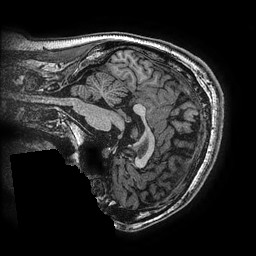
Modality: T1w
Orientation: sagittal
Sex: male
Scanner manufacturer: ge
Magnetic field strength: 3 T
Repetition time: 0.0077 s
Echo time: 0.003436 s